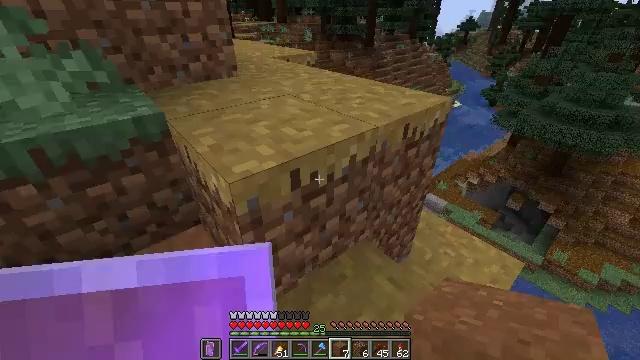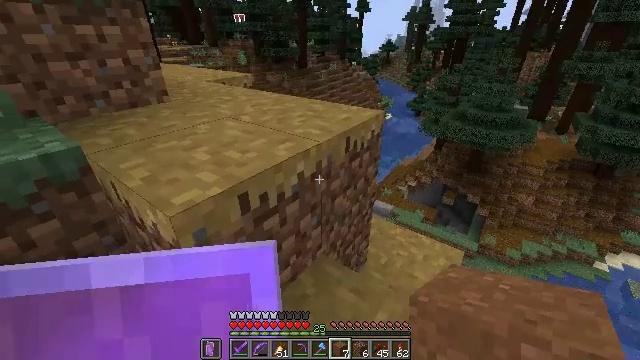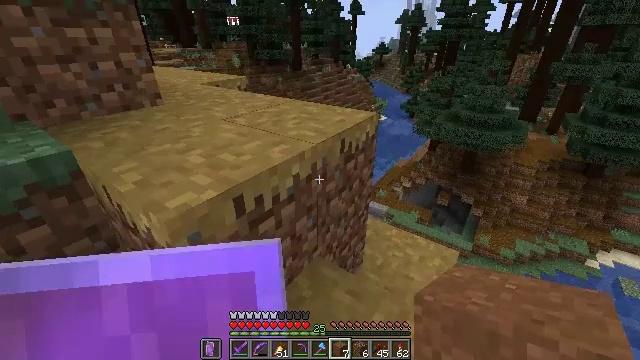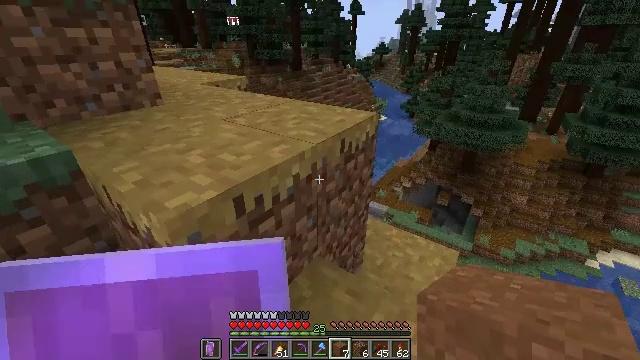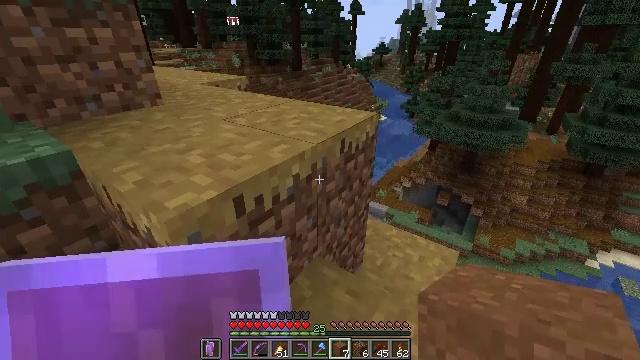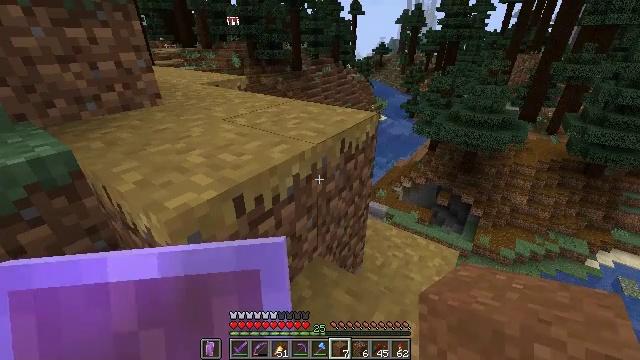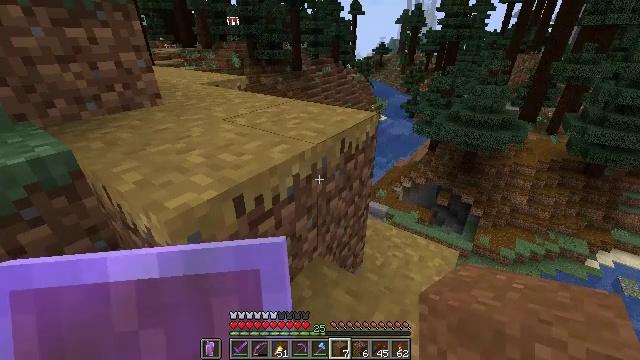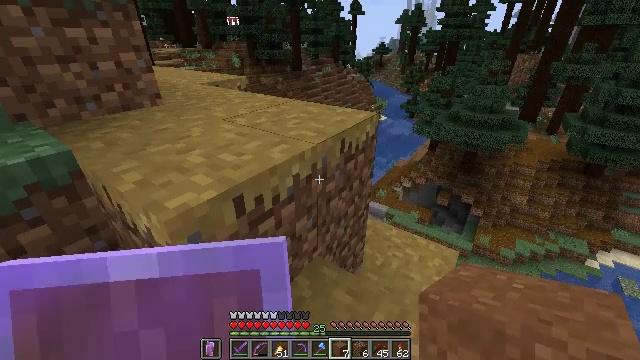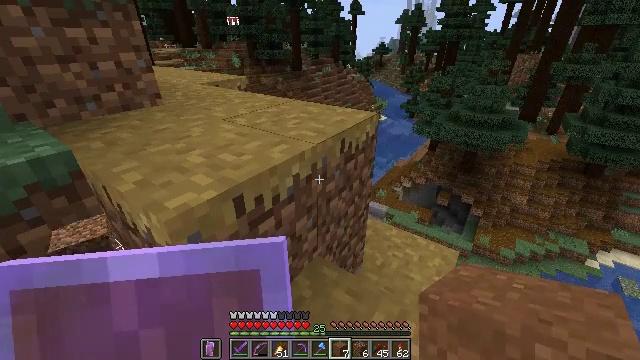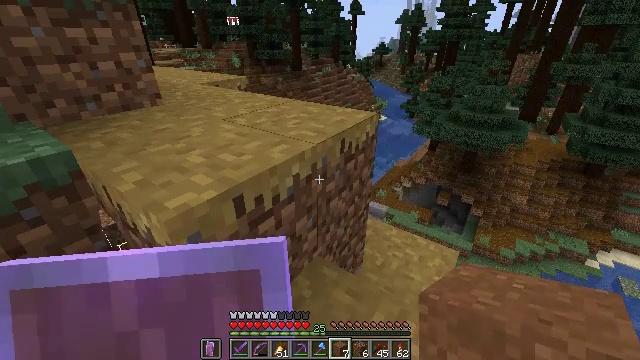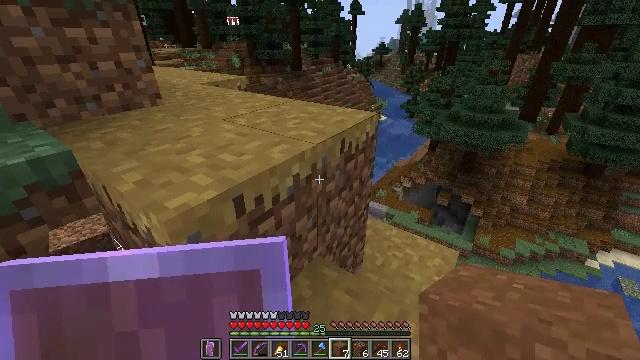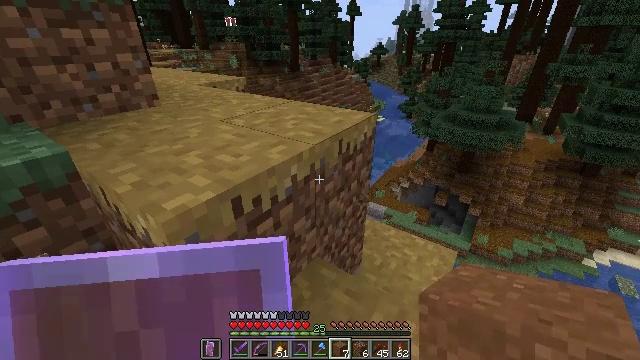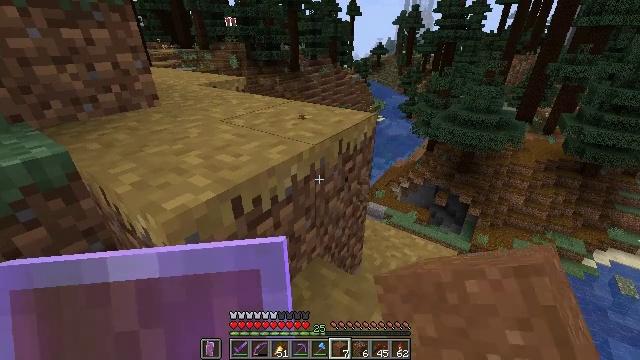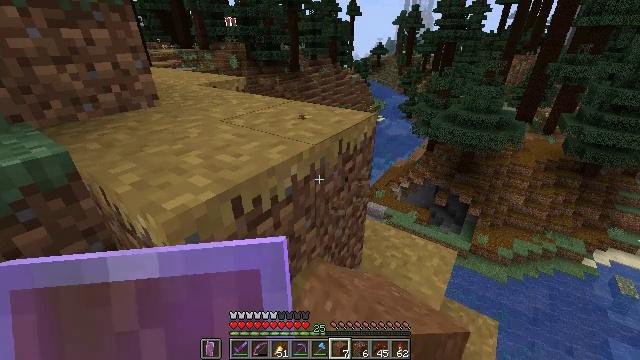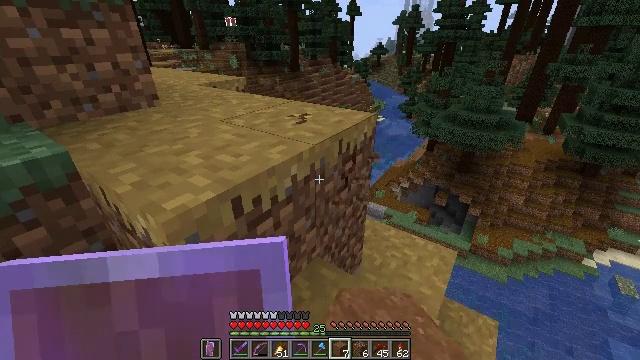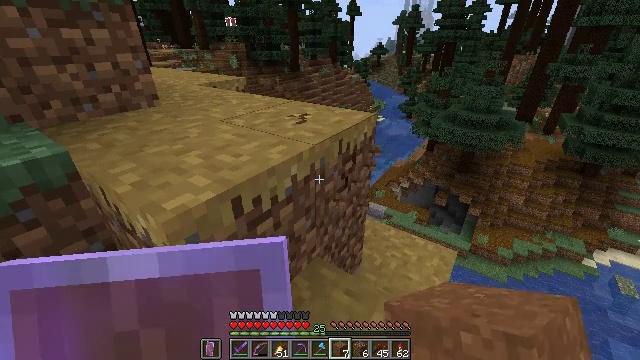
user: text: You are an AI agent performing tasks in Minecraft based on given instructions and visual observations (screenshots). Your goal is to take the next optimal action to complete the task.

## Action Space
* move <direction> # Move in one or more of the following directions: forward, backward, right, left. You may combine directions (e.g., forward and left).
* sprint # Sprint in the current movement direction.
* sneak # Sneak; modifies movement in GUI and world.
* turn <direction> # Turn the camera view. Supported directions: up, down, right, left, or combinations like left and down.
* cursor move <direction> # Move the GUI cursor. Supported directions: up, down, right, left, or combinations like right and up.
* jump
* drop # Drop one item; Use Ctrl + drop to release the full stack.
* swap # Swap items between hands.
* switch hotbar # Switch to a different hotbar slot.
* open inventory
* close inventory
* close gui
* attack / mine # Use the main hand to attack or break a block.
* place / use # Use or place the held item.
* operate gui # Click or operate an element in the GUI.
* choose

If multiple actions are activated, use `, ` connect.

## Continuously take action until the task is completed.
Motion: motion action
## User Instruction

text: Break the grass path to collect materials.
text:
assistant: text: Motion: turn right and up
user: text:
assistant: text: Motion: turn right
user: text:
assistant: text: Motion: no_op
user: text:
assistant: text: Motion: no_op
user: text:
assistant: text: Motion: no_op
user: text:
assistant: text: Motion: no_op
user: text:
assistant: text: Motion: no_op
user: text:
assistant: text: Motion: no_op
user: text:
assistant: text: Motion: no_op
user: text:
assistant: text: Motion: no_op
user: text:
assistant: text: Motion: attack / mine
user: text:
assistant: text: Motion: attack / mine
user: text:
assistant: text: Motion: attack / mine
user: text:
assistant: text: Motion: attack / mine
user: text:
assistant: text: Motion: attack / mine
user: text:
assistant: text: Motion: attack / mine
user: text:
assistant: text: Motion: attack / mine
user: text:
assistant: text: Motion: attack / mine
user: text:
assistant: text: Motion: attack / mine
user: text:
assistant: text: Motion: attack / mine
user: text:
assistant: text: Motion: attack / mine
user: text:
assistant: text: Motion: attack / mine
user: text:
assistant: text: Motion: attack / mine
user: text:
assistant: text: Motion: attack / mine
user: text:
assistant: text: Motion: attack / mine
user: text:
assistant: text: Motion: attack / mine
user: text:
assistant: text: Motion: attack / mine
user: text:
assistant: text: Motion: attack / mine
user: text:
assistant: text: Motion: attack / mine
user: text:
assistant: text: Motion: attack / mine